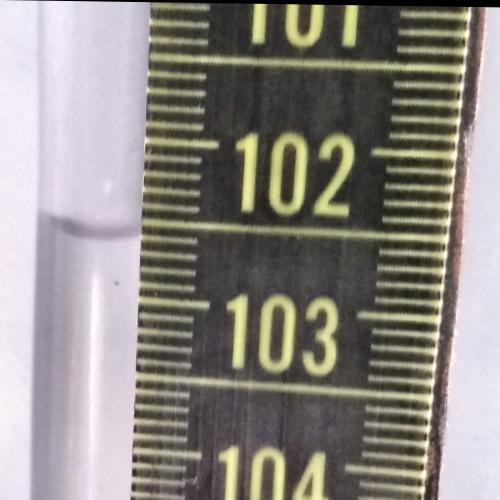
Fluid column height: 102.6 cm